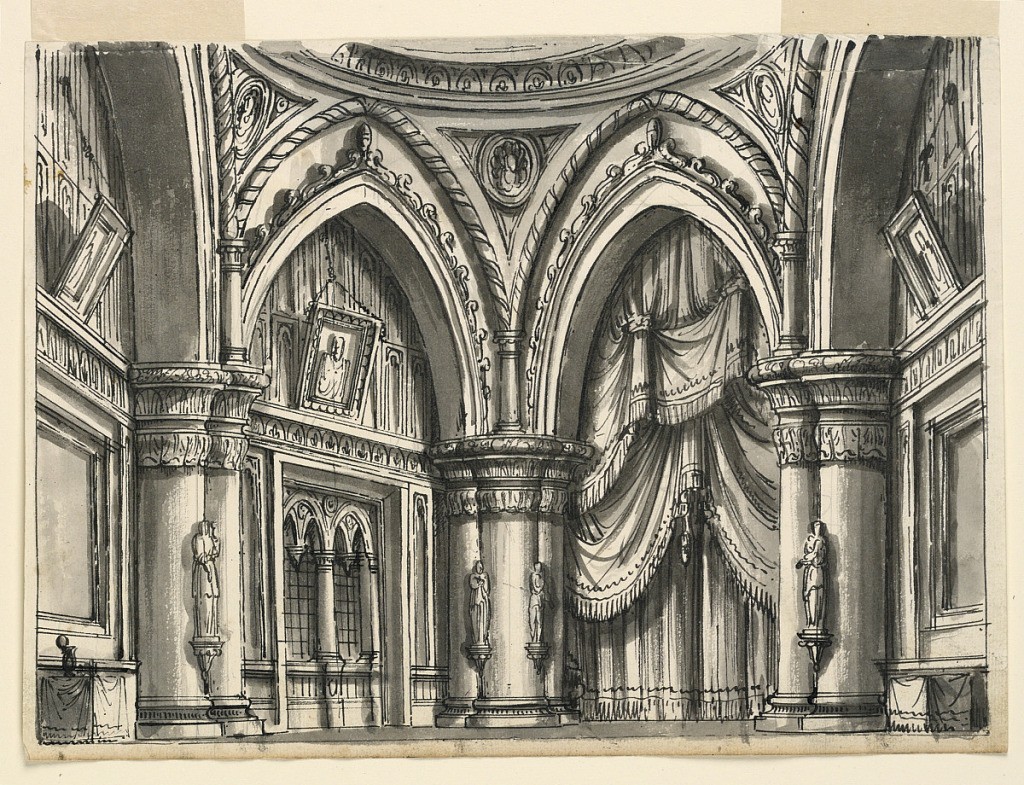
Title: Stage Design, Interior of High Gothic Hall with Ogival Arches
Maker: Romolo Achille Liverani, Italian, 1809 - 1872
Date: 1828
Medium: Pen and sepia ink, brush and wash on paper
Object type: Drawing
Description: Horizontal rectangle. Interior of Gothic hall with ogival arches supported by columns.